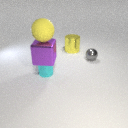
large purple metal cube above small cyan metal cylinder